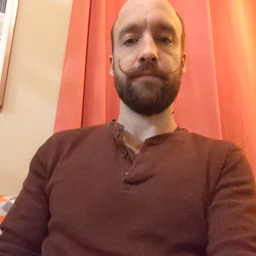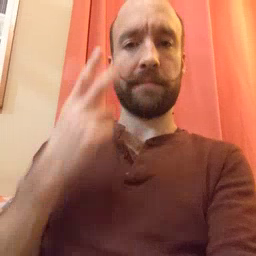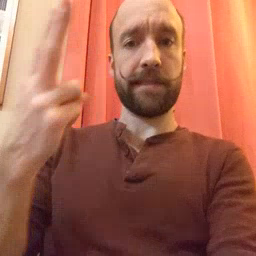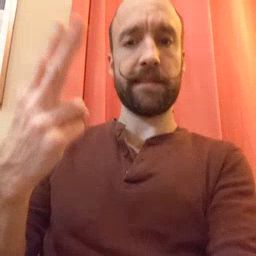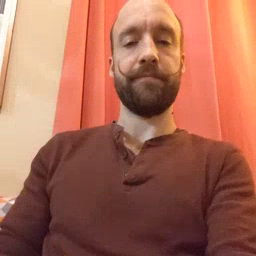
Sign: see